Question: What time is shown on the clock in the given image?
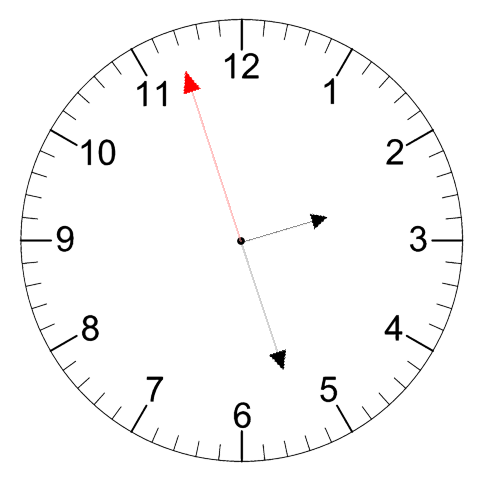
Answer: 02:26:57